Question: The graph I have created using prefuse (shown below) is too dense! There are many nodes linking to many other nodes. Is there anyway I could display this more spread out?
Thanks in advance!

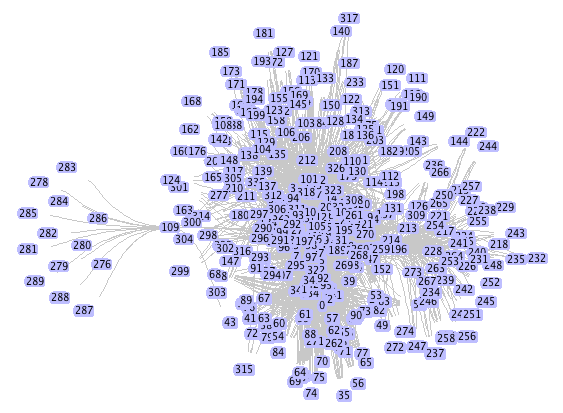
Answer: Are you using a force based layout? If so, change the force parameters of your layout, or try a different layout action (radial, fructherman-rheinhold, etc). Most of the prefuse layouts have flexible layout parameters, which should fix your problem.
In particular, use 'ForceDirectedLayout.getForceSimulator()' to retrieve the ForceSimulator object for your layout, then change the parameters in your force array, which you can obtain via 'ForceSimulator,getForces()'
The default forces for the default ForceSimulator behind a ForceDirectedLayout are organized as follows:
index0 is NBodyForce:
- - -
index1 is DragForce (param 0 is drag)
index 2 is Spring force (for
edges)
- -